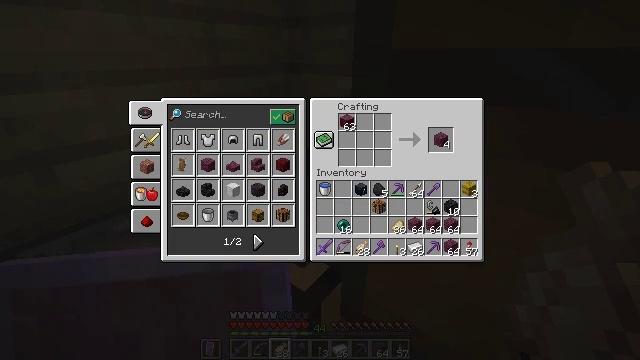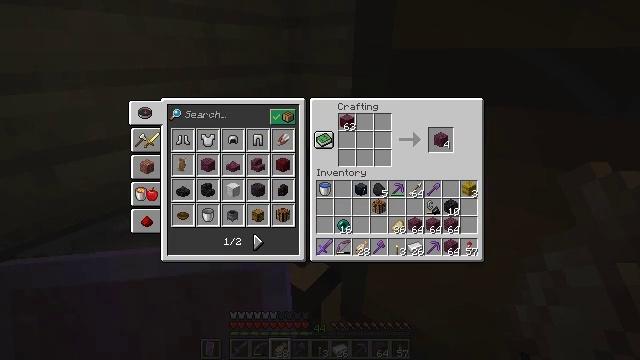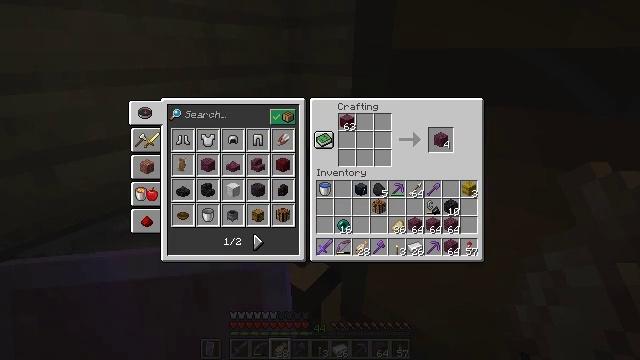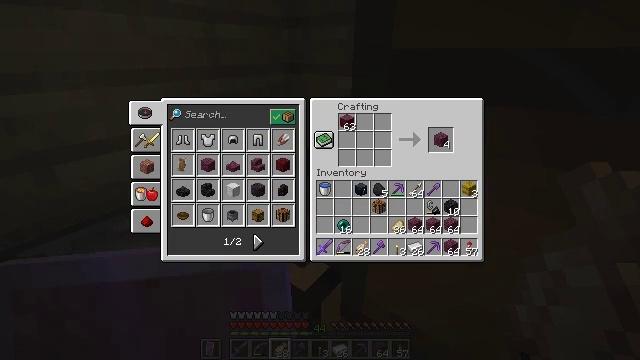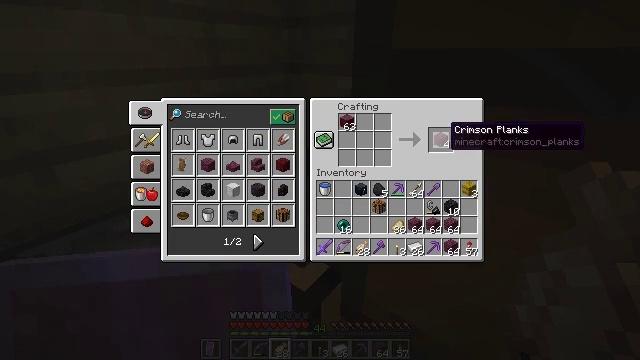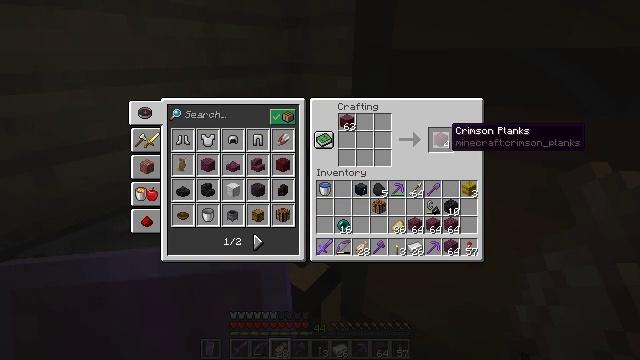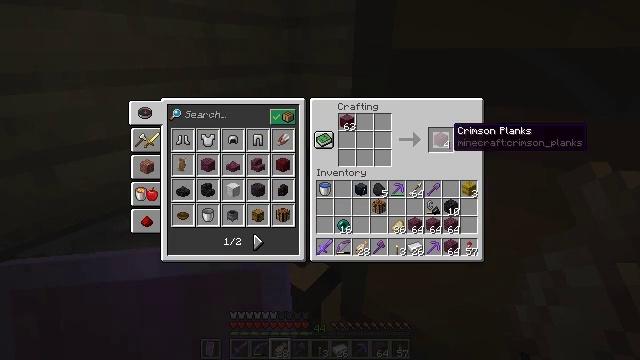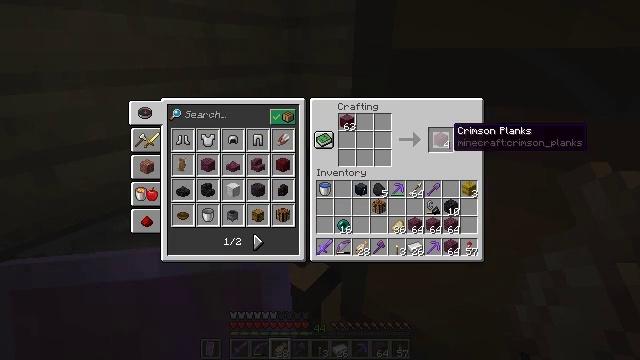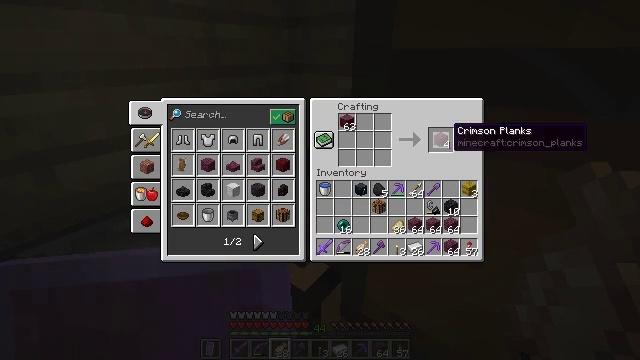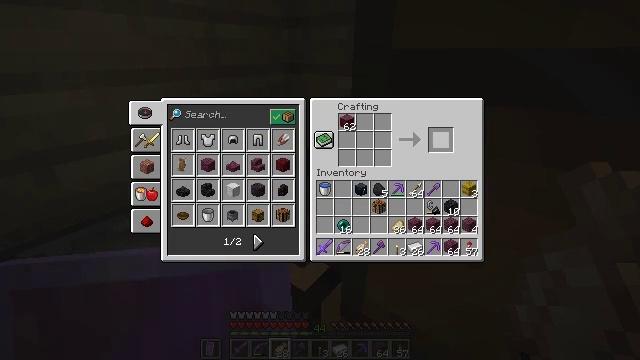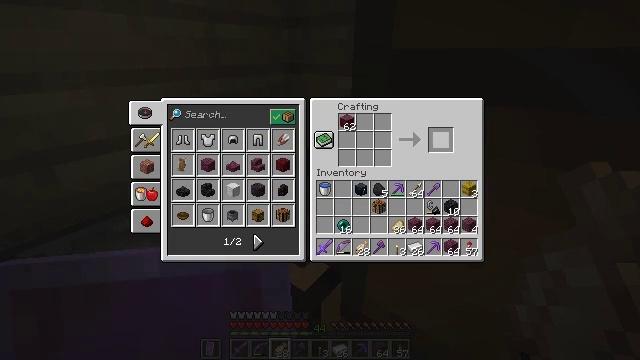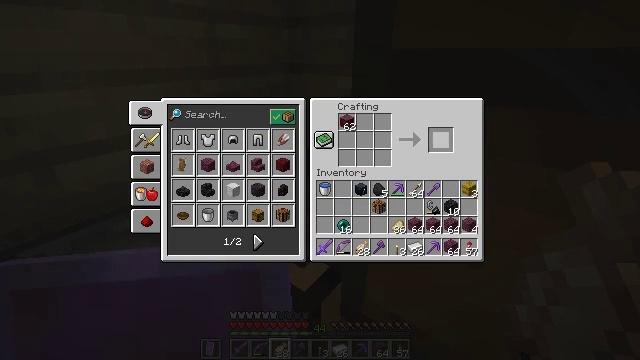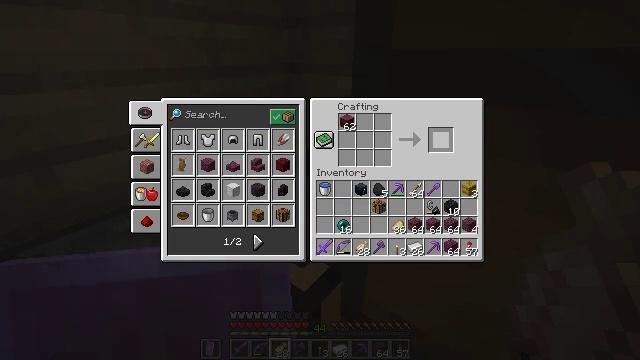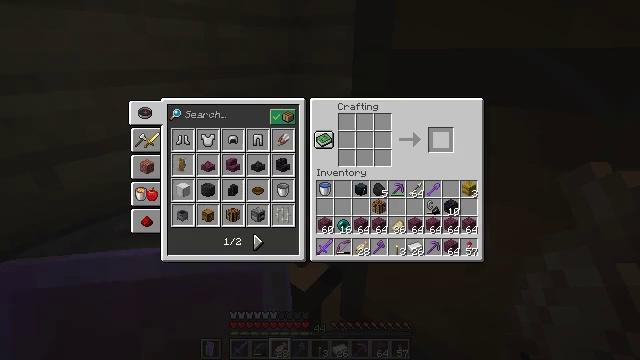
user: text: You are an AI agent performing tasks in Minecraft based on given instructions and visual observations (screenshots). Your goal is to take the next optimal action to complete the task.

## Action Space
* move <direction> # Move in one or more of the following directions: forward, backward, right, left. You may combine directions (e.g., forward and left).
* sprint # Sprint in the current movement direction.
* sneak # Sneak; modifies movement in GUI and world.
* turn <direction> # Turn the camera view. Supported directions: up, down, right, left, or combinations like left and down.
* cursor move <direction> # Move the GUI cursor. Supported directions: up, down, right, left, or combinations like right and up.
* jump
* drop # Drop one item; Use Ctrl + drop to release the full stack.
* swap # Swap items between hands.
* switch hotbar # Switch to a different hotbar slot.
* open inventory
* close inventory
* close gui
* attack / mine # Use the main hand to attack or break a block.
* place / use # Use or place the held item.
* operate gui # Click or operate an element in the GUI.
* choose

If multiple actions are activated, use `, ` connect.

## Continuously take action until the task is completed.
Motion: motion action
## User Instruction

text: Create crimson planks by crafting crimson stems.
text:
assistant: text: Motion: sneak
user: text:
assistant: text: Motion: sneak
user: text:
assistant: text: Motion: sneak
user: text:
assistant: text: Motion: sneak, turn right
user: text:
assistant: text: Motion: sneak
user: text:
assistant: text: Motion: sneak
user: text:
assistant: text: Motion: sneak
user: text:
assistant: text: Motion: sneak
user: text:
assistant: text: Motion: sneak, attack / mine
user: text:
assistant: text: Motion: sneak, attack / mine
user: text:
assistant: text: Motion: sneak, attack / mine
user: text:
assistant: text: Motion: sneak, attack / mine
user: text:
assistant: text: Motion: sneak, attack / mine
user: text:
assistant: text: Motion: sneak, attack / mine